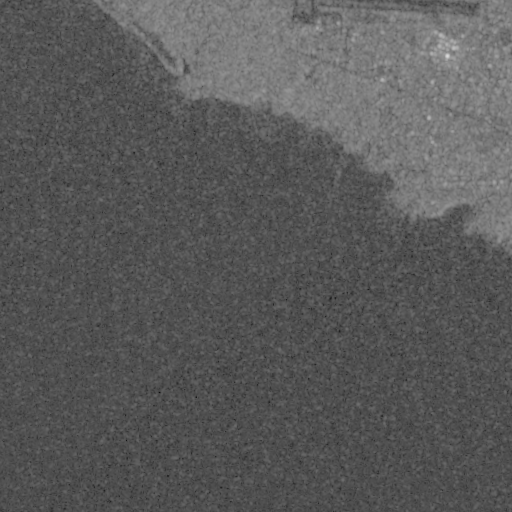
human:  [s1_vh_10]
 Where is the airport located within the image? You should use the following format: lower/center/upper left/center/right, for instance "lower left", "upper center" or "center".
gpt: The airport is located in the upper right of the image.
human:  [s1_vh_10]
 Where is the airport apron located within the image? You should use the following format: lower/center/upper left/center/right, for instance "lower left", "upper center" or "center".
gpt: The airport apron is located in the upper center of the image.
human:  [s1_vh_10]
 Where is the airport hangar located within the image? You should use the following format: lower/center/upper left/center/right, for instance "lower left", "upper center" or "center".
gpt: The airport hangar is located in the upper right of the image.
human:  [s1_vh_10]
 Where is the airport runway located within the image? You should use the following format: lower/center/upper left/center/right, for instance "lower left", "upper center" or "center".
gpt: The airport runway is located in the upper right of the image.
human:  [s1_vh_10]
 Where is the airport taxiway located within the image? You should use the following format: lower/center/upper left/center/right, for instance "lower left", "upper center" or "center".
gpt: The airport taxiway is located in the upper right of the image.
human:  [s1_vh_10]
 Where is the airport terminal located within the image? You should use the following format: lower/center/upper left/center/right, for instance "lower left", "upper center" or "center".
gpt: The airport terminal is located in the upper center of the image.
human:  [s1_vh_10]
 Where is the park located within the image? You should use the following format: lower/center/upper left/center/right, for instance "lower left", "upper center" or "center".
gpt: The park is located in the upper right of the image.
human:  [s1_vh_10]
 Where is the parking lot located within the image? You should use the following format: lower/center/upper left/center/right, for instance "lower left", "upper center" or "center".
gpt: The parking lot is located in the upper right of the image.
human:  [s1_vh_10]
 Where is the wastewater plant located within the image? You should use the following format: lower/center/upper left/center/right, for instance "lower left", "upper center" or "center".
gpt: The wastewater plant is located in the upper center of the image.
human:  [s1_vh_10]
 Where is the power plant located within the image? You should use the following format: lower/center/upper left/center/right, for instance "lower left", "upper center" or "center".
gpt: There is no power plant in the image.

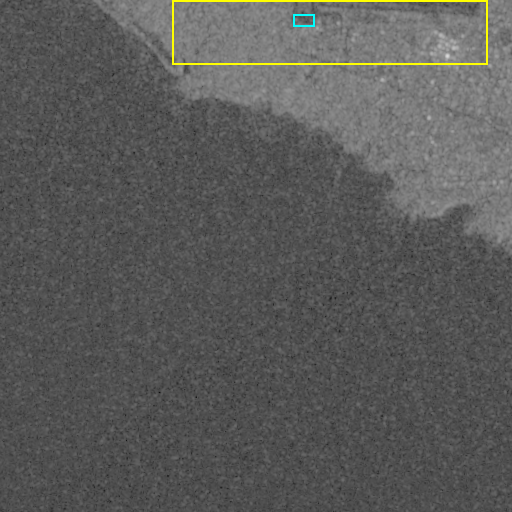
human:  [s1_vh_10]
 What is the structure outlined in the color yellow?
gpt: The structure outlined in yellow is an airport.
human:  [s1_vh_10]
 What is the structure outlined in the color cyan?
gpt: The structure outlined in cyan is an airport apron.
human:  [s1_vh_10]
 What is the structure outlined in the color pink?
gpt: There is no pink outline.